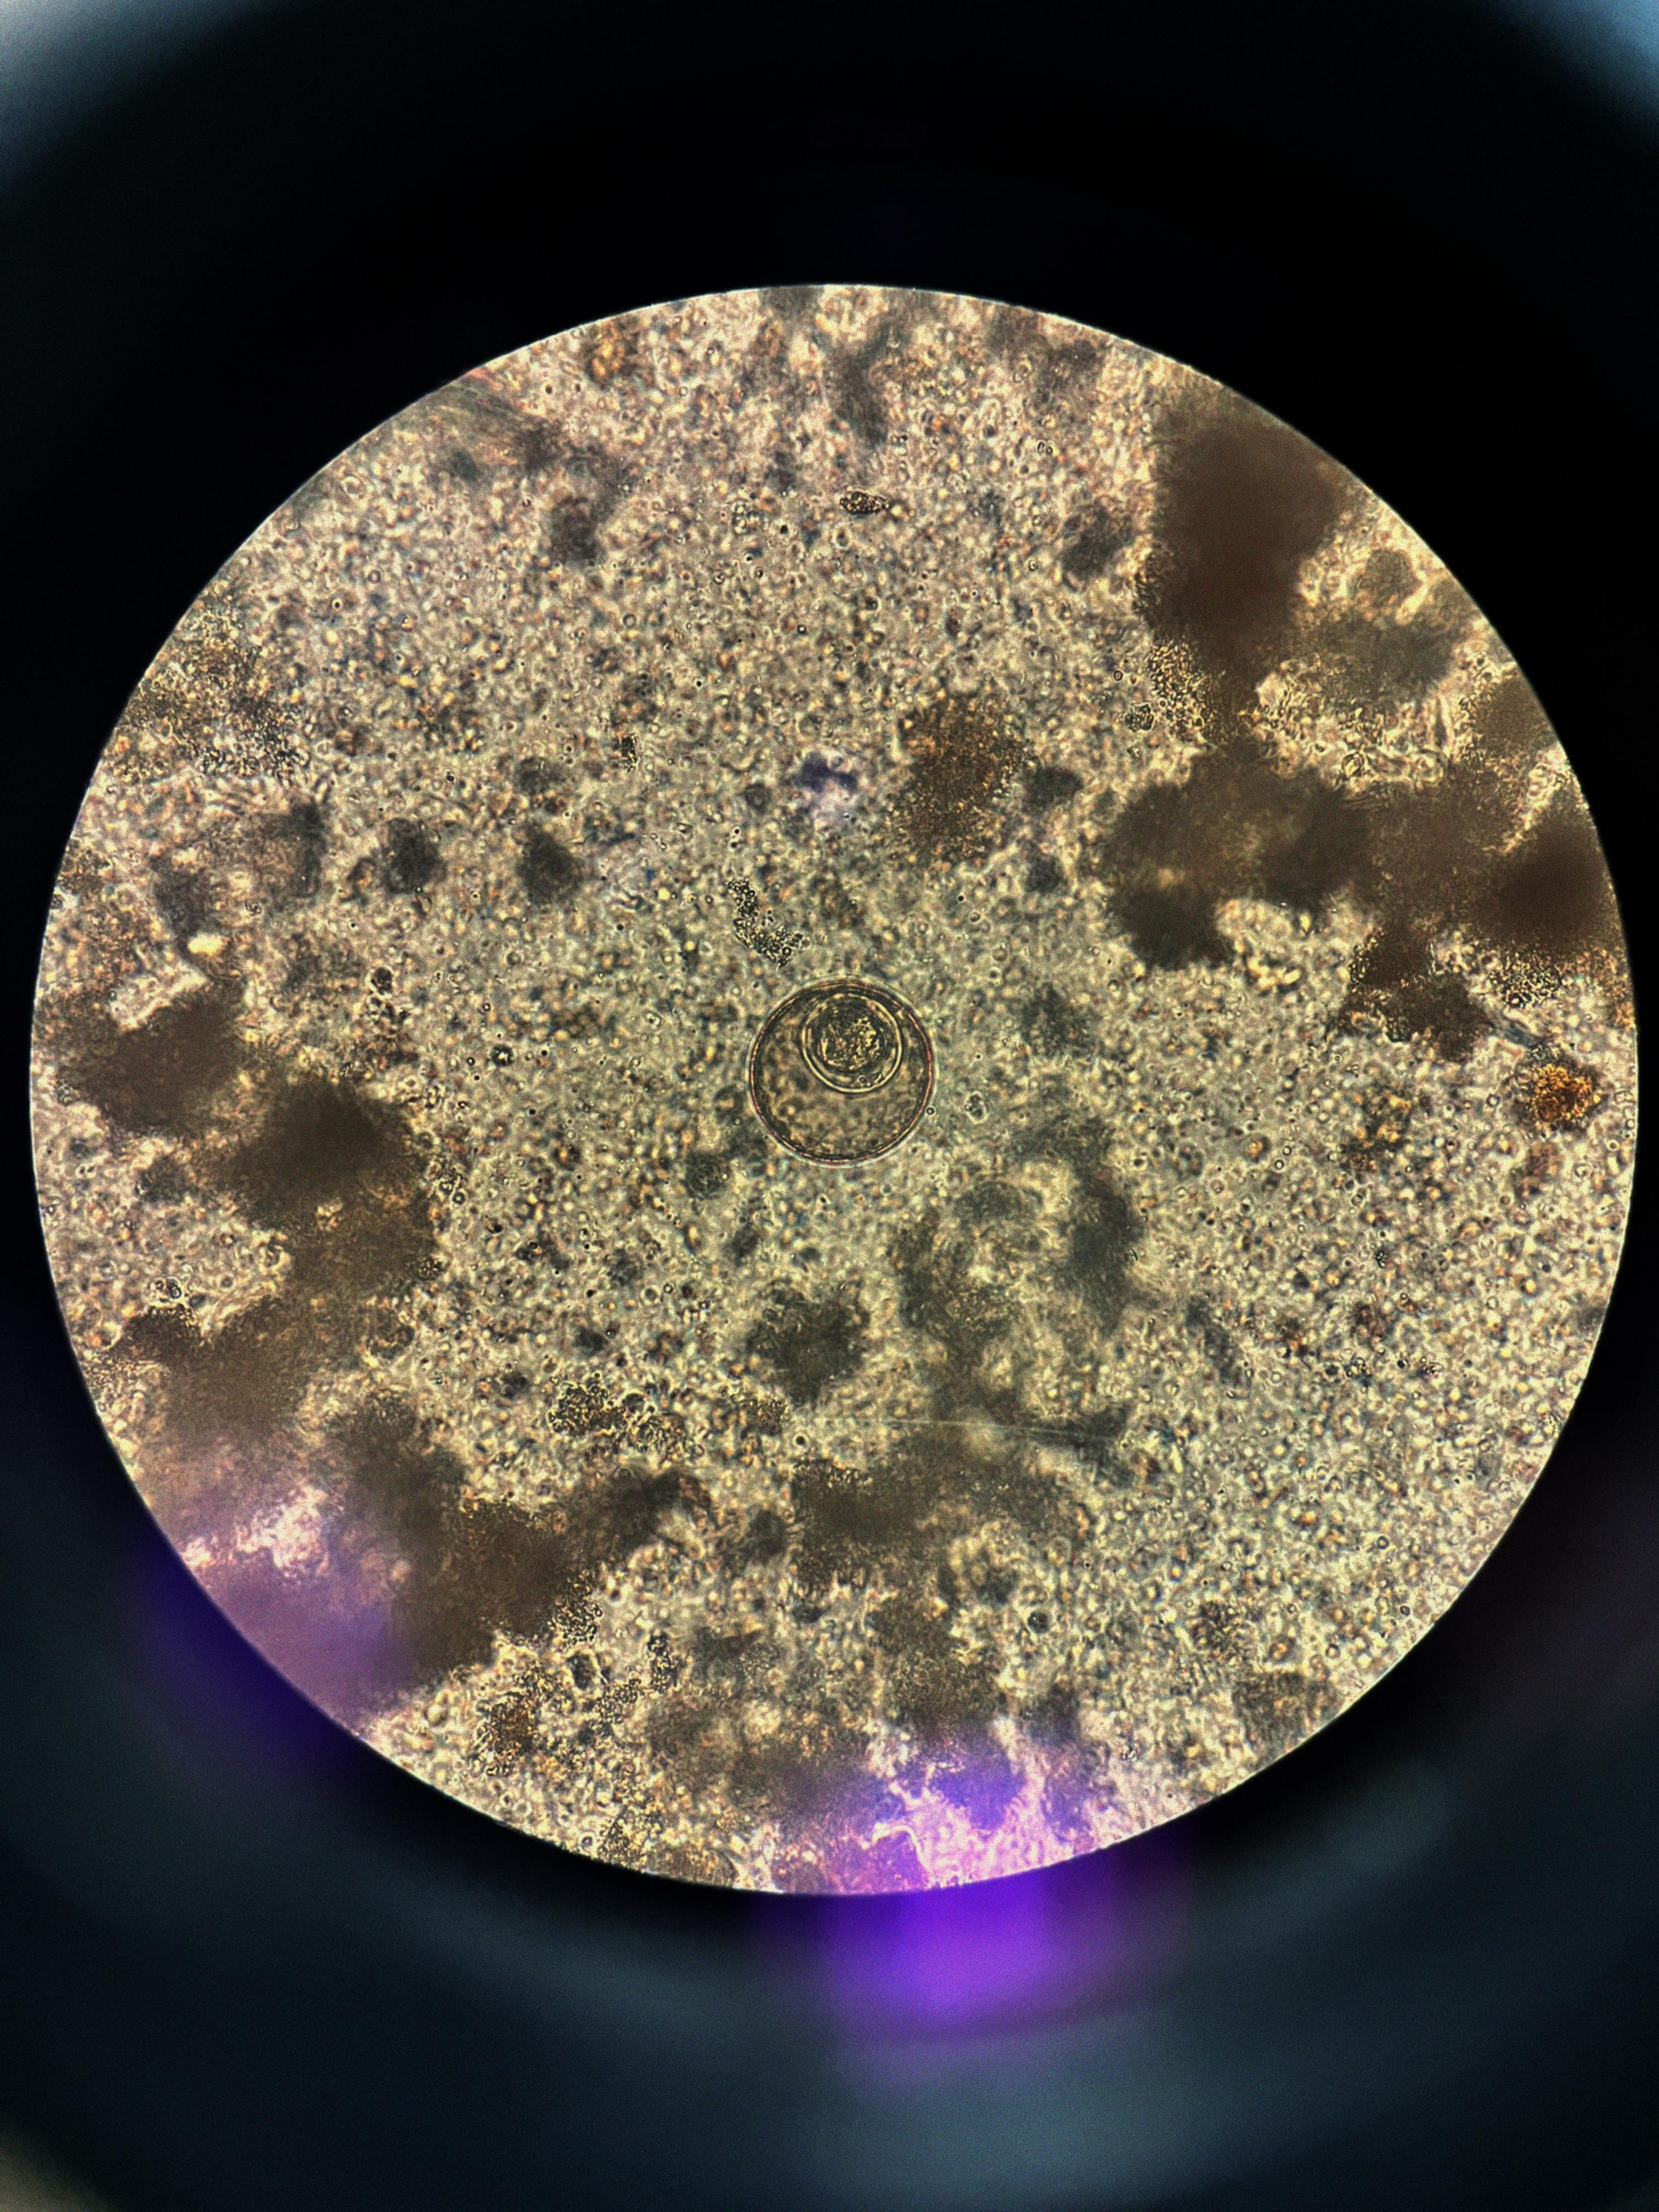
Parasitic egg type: Hymenolepis diminuta